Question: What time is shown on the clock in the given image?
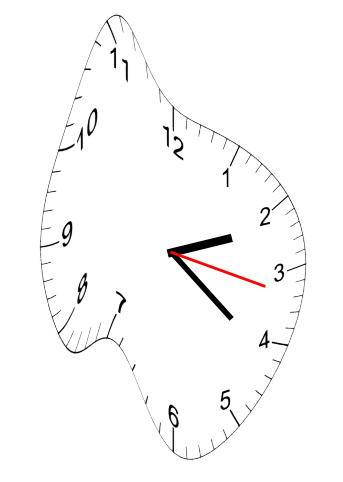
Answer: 02:21:17